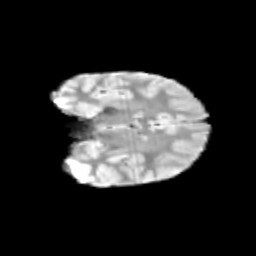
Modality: T2w
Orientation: coronal
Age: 11
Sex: female
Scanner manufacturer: siemens
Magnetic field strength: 3 T
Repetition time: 3.8 s
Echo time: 0.07 s